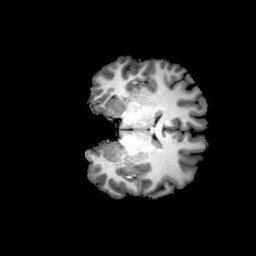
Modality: T1w
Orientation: coronal
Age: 18
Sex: female
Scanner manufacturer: philips
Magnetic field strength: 3 T
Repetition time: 0.0082 s
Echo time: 0.0037 s